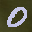
Label: 0